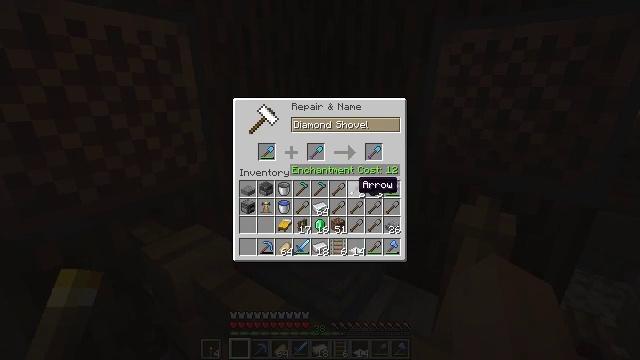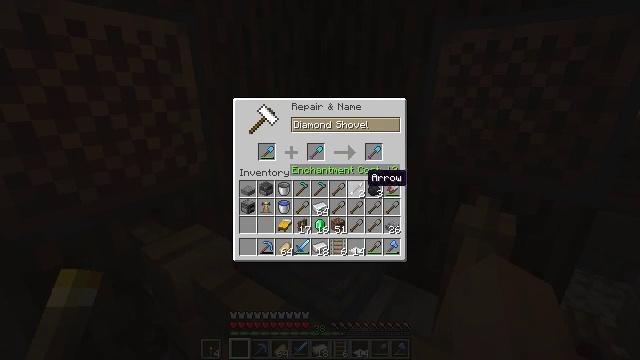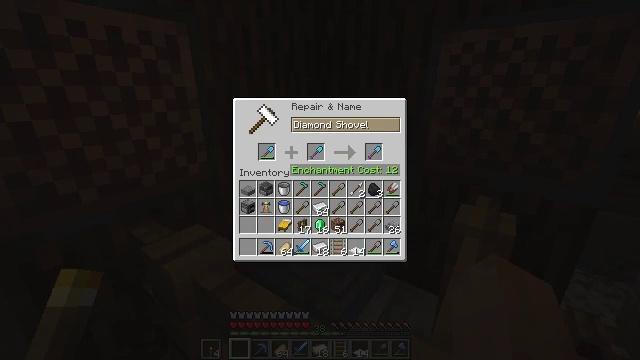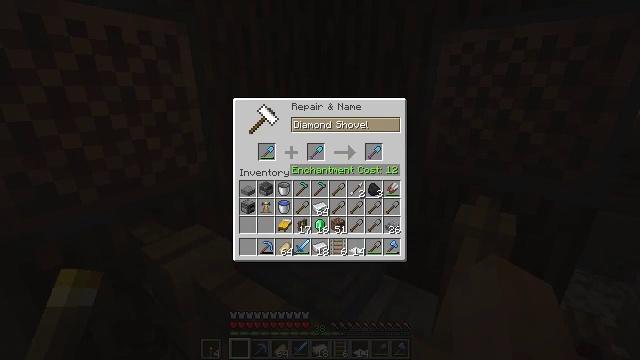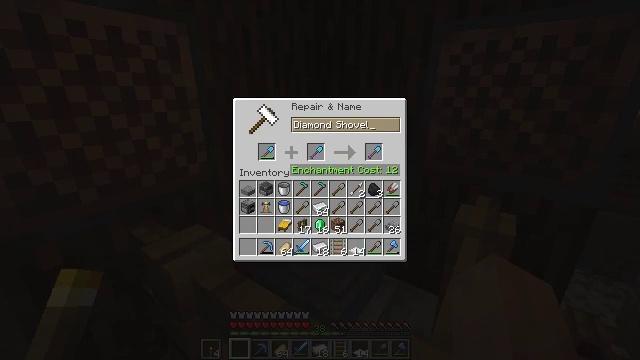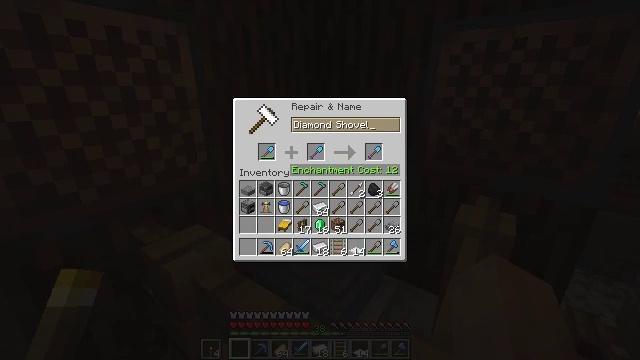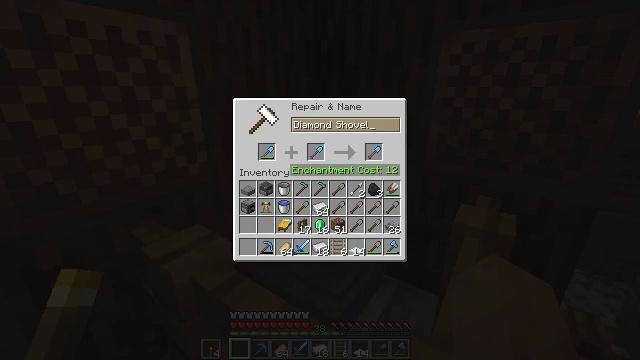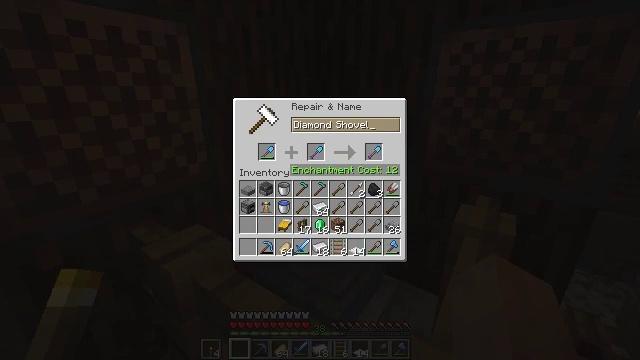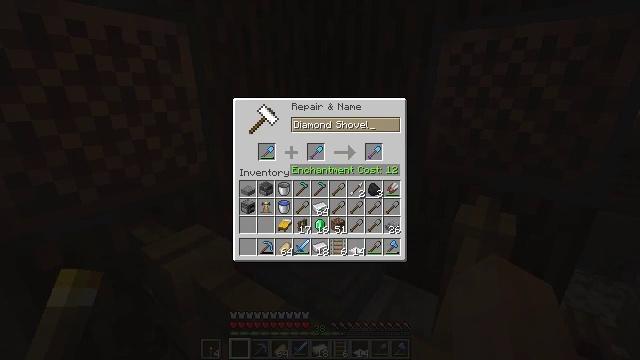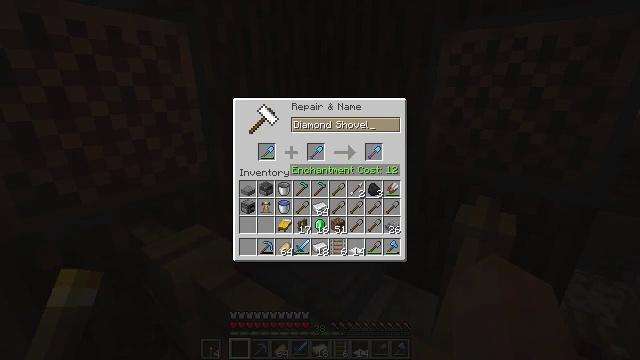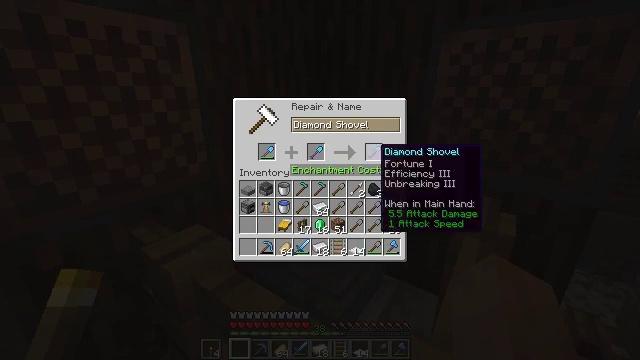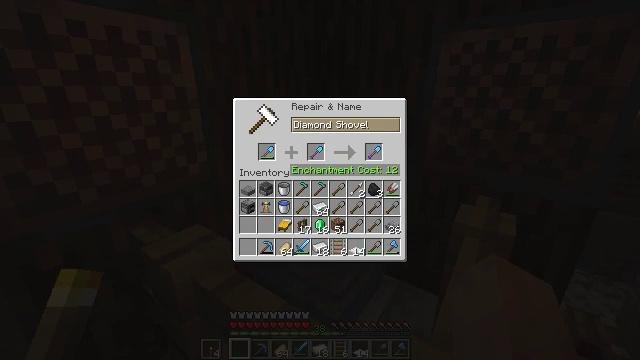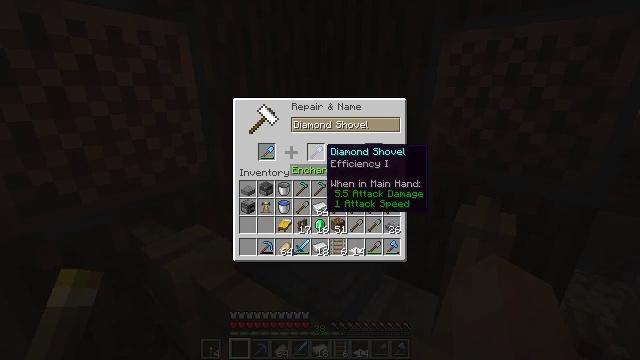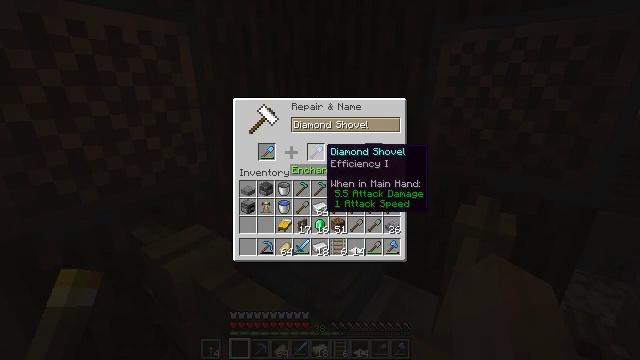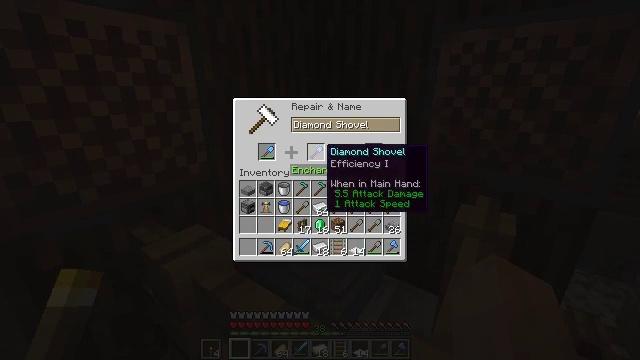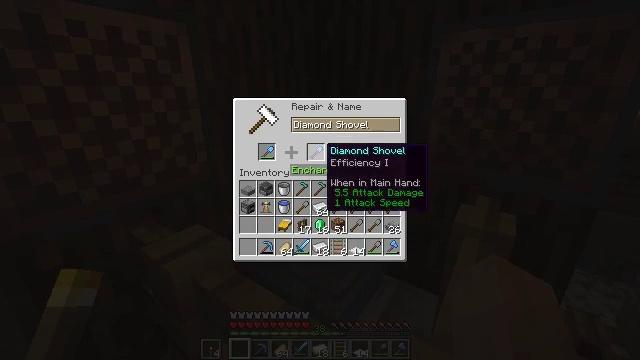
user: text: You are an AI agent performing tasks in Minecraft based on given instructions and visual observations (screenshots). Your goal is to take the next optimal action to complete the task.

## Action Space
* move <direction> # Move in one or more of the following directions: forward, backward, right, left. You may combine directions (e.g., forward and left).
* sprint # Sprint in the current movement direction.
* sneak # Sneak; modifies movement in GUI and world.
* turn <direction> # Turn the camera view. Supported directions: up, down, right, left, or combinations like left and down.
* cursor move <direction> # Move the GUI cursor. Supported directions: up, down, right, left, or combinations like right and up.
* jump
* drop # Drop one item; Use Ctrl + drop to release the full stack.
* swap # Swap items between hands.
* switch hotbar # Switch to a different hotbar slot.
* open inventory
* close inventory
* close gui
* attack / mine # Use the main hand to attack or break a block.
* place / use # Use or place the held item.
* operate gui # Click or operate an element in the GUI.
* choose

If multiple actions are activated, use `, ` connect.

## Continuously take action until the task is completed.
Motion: motion action
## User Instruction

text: Destroy the brown bed to move it.
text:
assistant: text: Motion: sneak, cursor move right and up
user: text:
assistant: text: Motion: sneak, cursor move right and up
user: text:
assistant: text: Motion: sneak
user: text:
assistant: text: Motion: sneak
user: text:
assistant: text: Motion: sneak
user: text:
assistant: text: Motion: sneak
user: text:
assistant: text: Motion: sneak
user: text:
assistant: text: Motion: sneak
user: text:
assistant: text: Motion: sneak
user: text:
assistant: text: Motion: sneak
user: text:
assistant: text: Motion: sneak, cursor move left
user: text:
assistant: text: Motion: sneak, cursor move left
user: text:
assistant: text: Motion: sneak
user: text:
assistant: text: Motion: no_op
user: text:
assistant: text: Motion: no_op
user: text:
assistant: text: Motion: no_op
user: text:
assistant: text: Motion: no_op
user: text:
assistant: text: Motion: operate gui
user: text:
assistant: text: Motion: operate gui
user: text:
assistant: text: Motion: cursor move left, operate gui
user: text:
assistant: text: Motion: cursor move left
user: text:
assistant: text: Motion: no_op
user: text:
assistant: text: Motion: no_op
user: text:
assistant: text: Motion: no_op
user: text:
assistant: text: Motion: no_op
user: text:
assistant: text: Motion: no_op
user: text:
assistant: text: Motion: no_op
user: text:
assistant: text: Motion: no_op
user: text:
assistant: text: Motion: no_op
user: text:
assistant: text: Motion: no_op